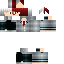
A male human skin with medium skin, wearing brown long hair dressed in a blue suit and black pants, featuring a closed mouth.